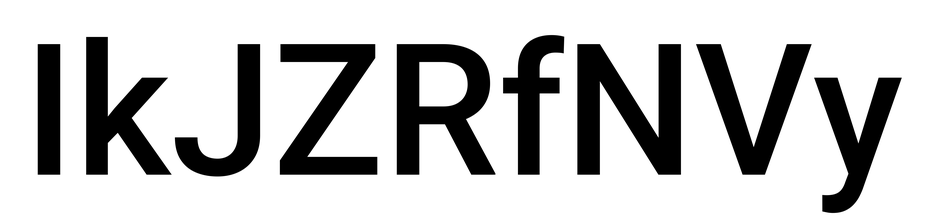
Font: Roboto_Medium